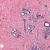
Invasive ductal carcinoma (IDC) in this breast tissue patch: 1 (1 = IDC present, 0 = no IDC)